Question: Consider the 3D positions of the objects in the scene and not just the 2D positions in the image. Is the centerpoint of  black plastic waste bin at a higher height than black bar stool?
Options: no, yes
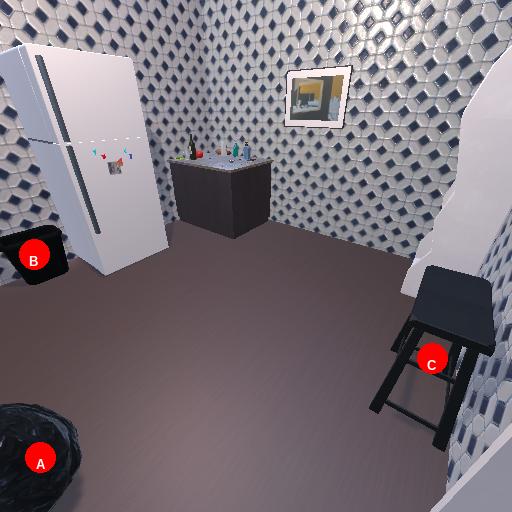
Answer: no